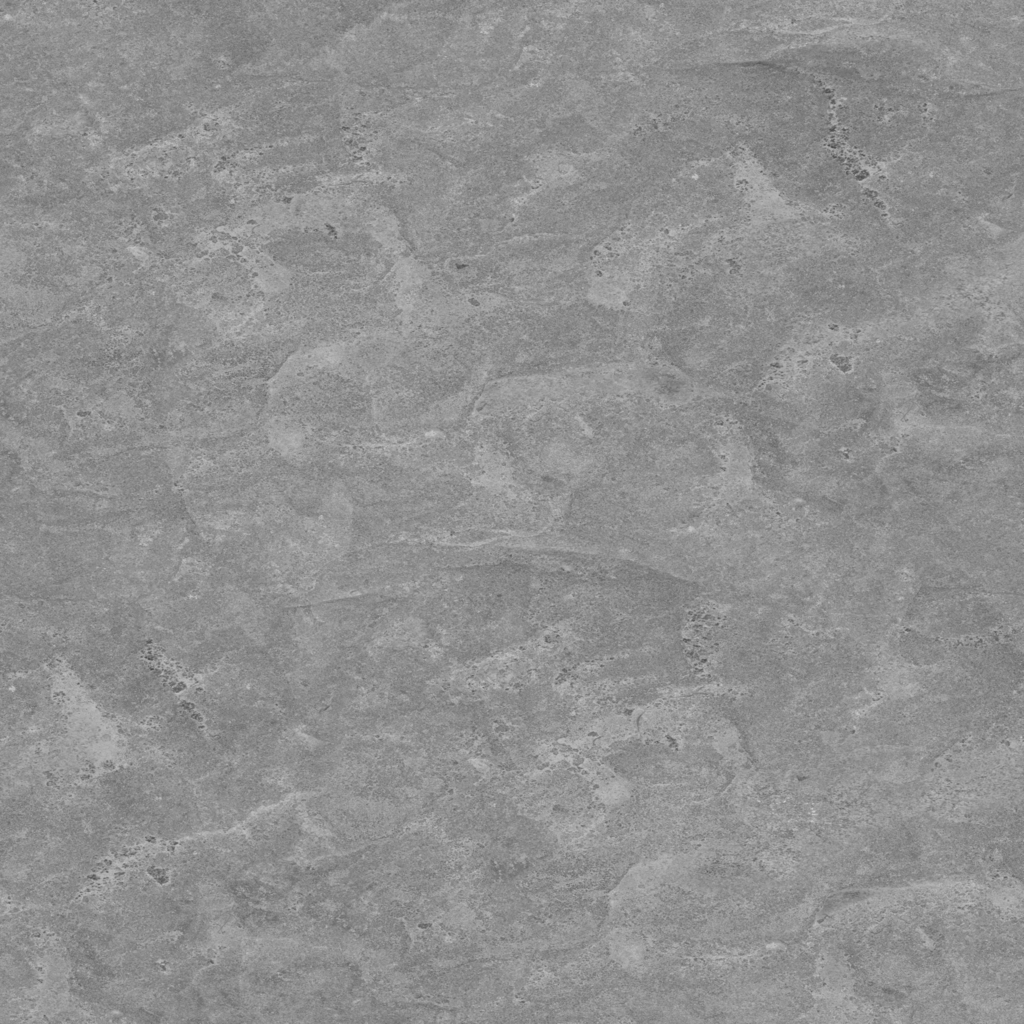
Texture map type: Roughness